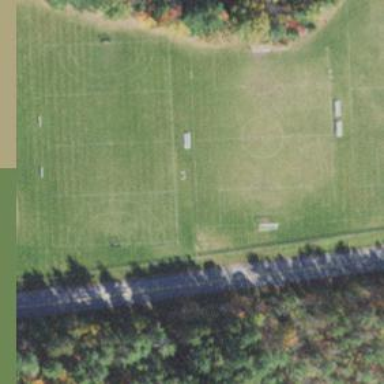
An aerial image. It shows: Grass pitch designated for multiple sports activities.